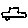
Label: car